Question: This image show what I want to do ,, I used container and made border radius to bottom right and this is ok , but in bottom left I don't know how to make this curve
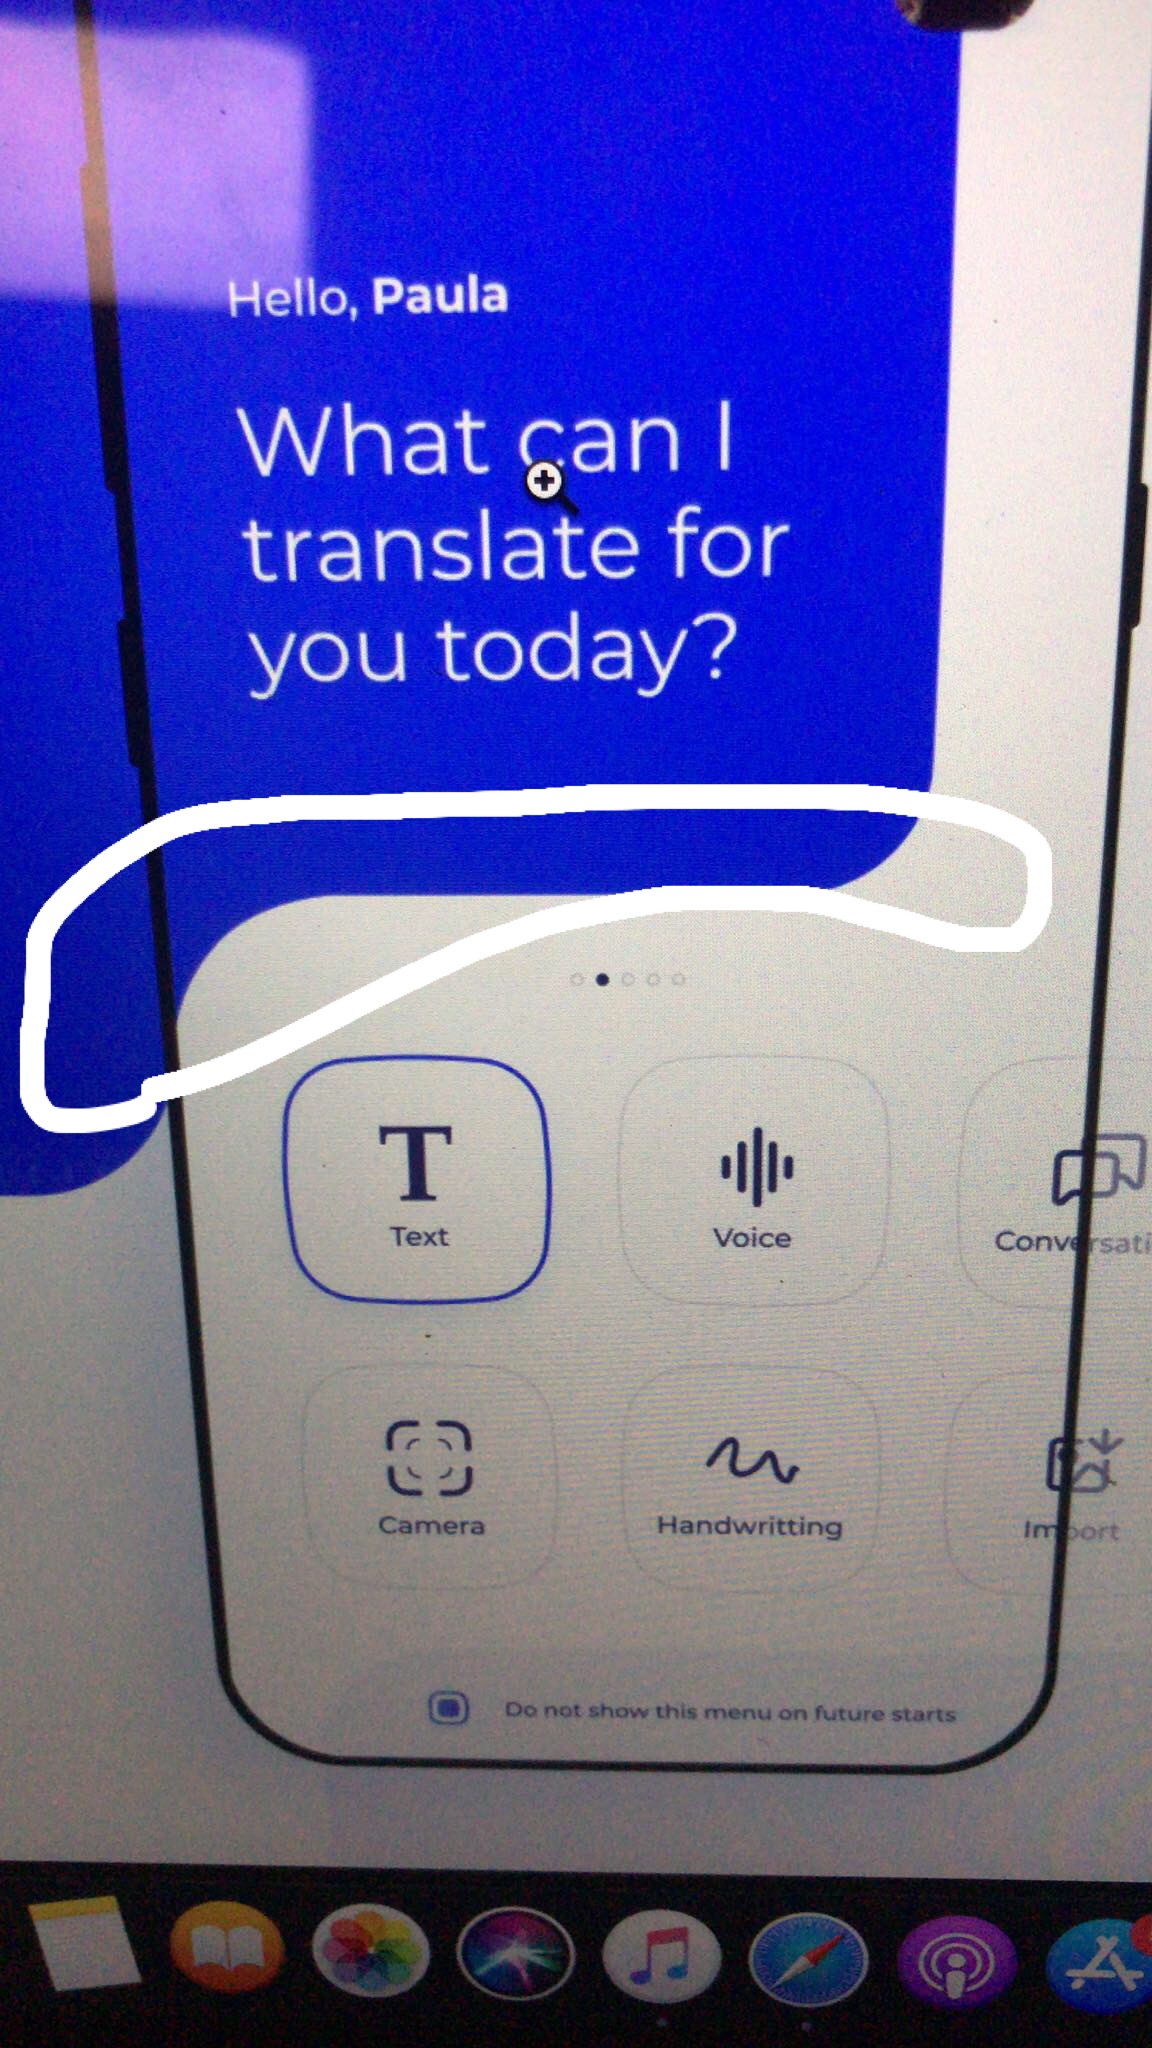
Answer: You can easily do it using CustomPainter.
Please check the following example.
'''
import 'package:flutter/material.dart';
void main() async {
runApp(new MyApp());
}
class MyApp extends StatelessWidget {
@override
Widget build(BuildContext context) {
return new MaterialApp(
title: 'Flutter Demo',
home: new MyHomePage(),
);
}
}
class MyHomePage extends StatefulWidget {
@override
_MyHomePageState createState() => _MyHomePageState();
}
class _MyHomePageState extends State<MyHomePage> {
@override
Widget build(BuildContext context) {
return MaterialApp(
home: SafeArea(
child: Container(
color: Colors.white,
child: CustomPaint(
painter: CurvePainterPage(),
),
),
),
);
}
}
class CurvePainterPage extends CustomPainter {
@override
void paint(Canvas canvas, Size size) {
var paint = Paint();
paint.color = Colors.blue[800];
paint.style = PaintingStyle.fill;
var path = Path();
path.moveTo(0, size.height * .70);
path.quadraticBezierTo(
0, size.height * .60, size.width * .1565, size.height * .60);
path.lineTo(size.width * .60, size.height * .60);
path.quadraticBezierTo(size.width * .69, size.height * .60,
size.width * .70, size.height * .50);
path.lineTo(size.width * .70, 0);
path.lineTo(0, 0);
canvas.drawPath(path, paint);
}
@override
bool shouldRepaint(CustomPainter oldDelegate) {
return true;
}
}
'''

You can read about it more <URL>